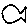
Label: fish